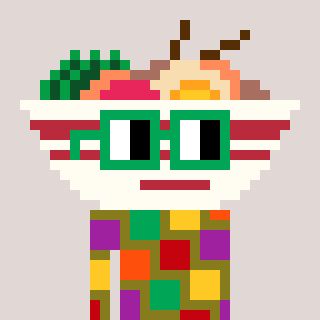
a pixel art character with square green glasses, a noodles-shaped head and a gunk-colored body on a warm background